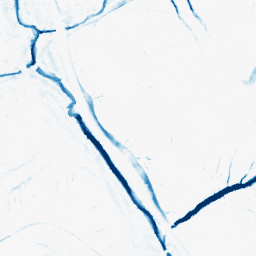
Category: morphological
Decomposition family: morphological
Decomposition parameters: operation: closing
size: 5
Upsampling method: cubic_catmull_rom
Upsampling parameters: scale: 4
Upsampling scale: 4